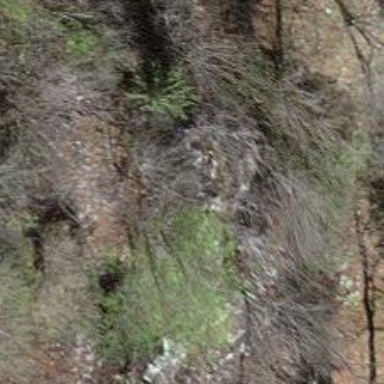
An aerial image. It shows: Cliff in nature.